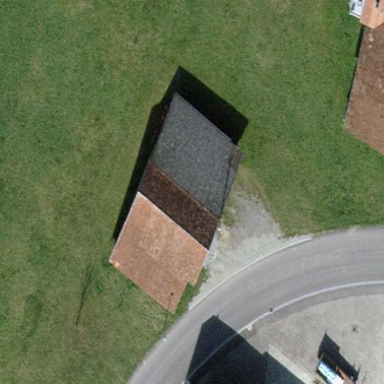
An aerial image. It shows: Shed.